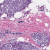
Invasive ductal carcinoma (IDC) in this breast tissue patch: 0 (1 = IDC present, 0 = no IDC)